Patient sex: M
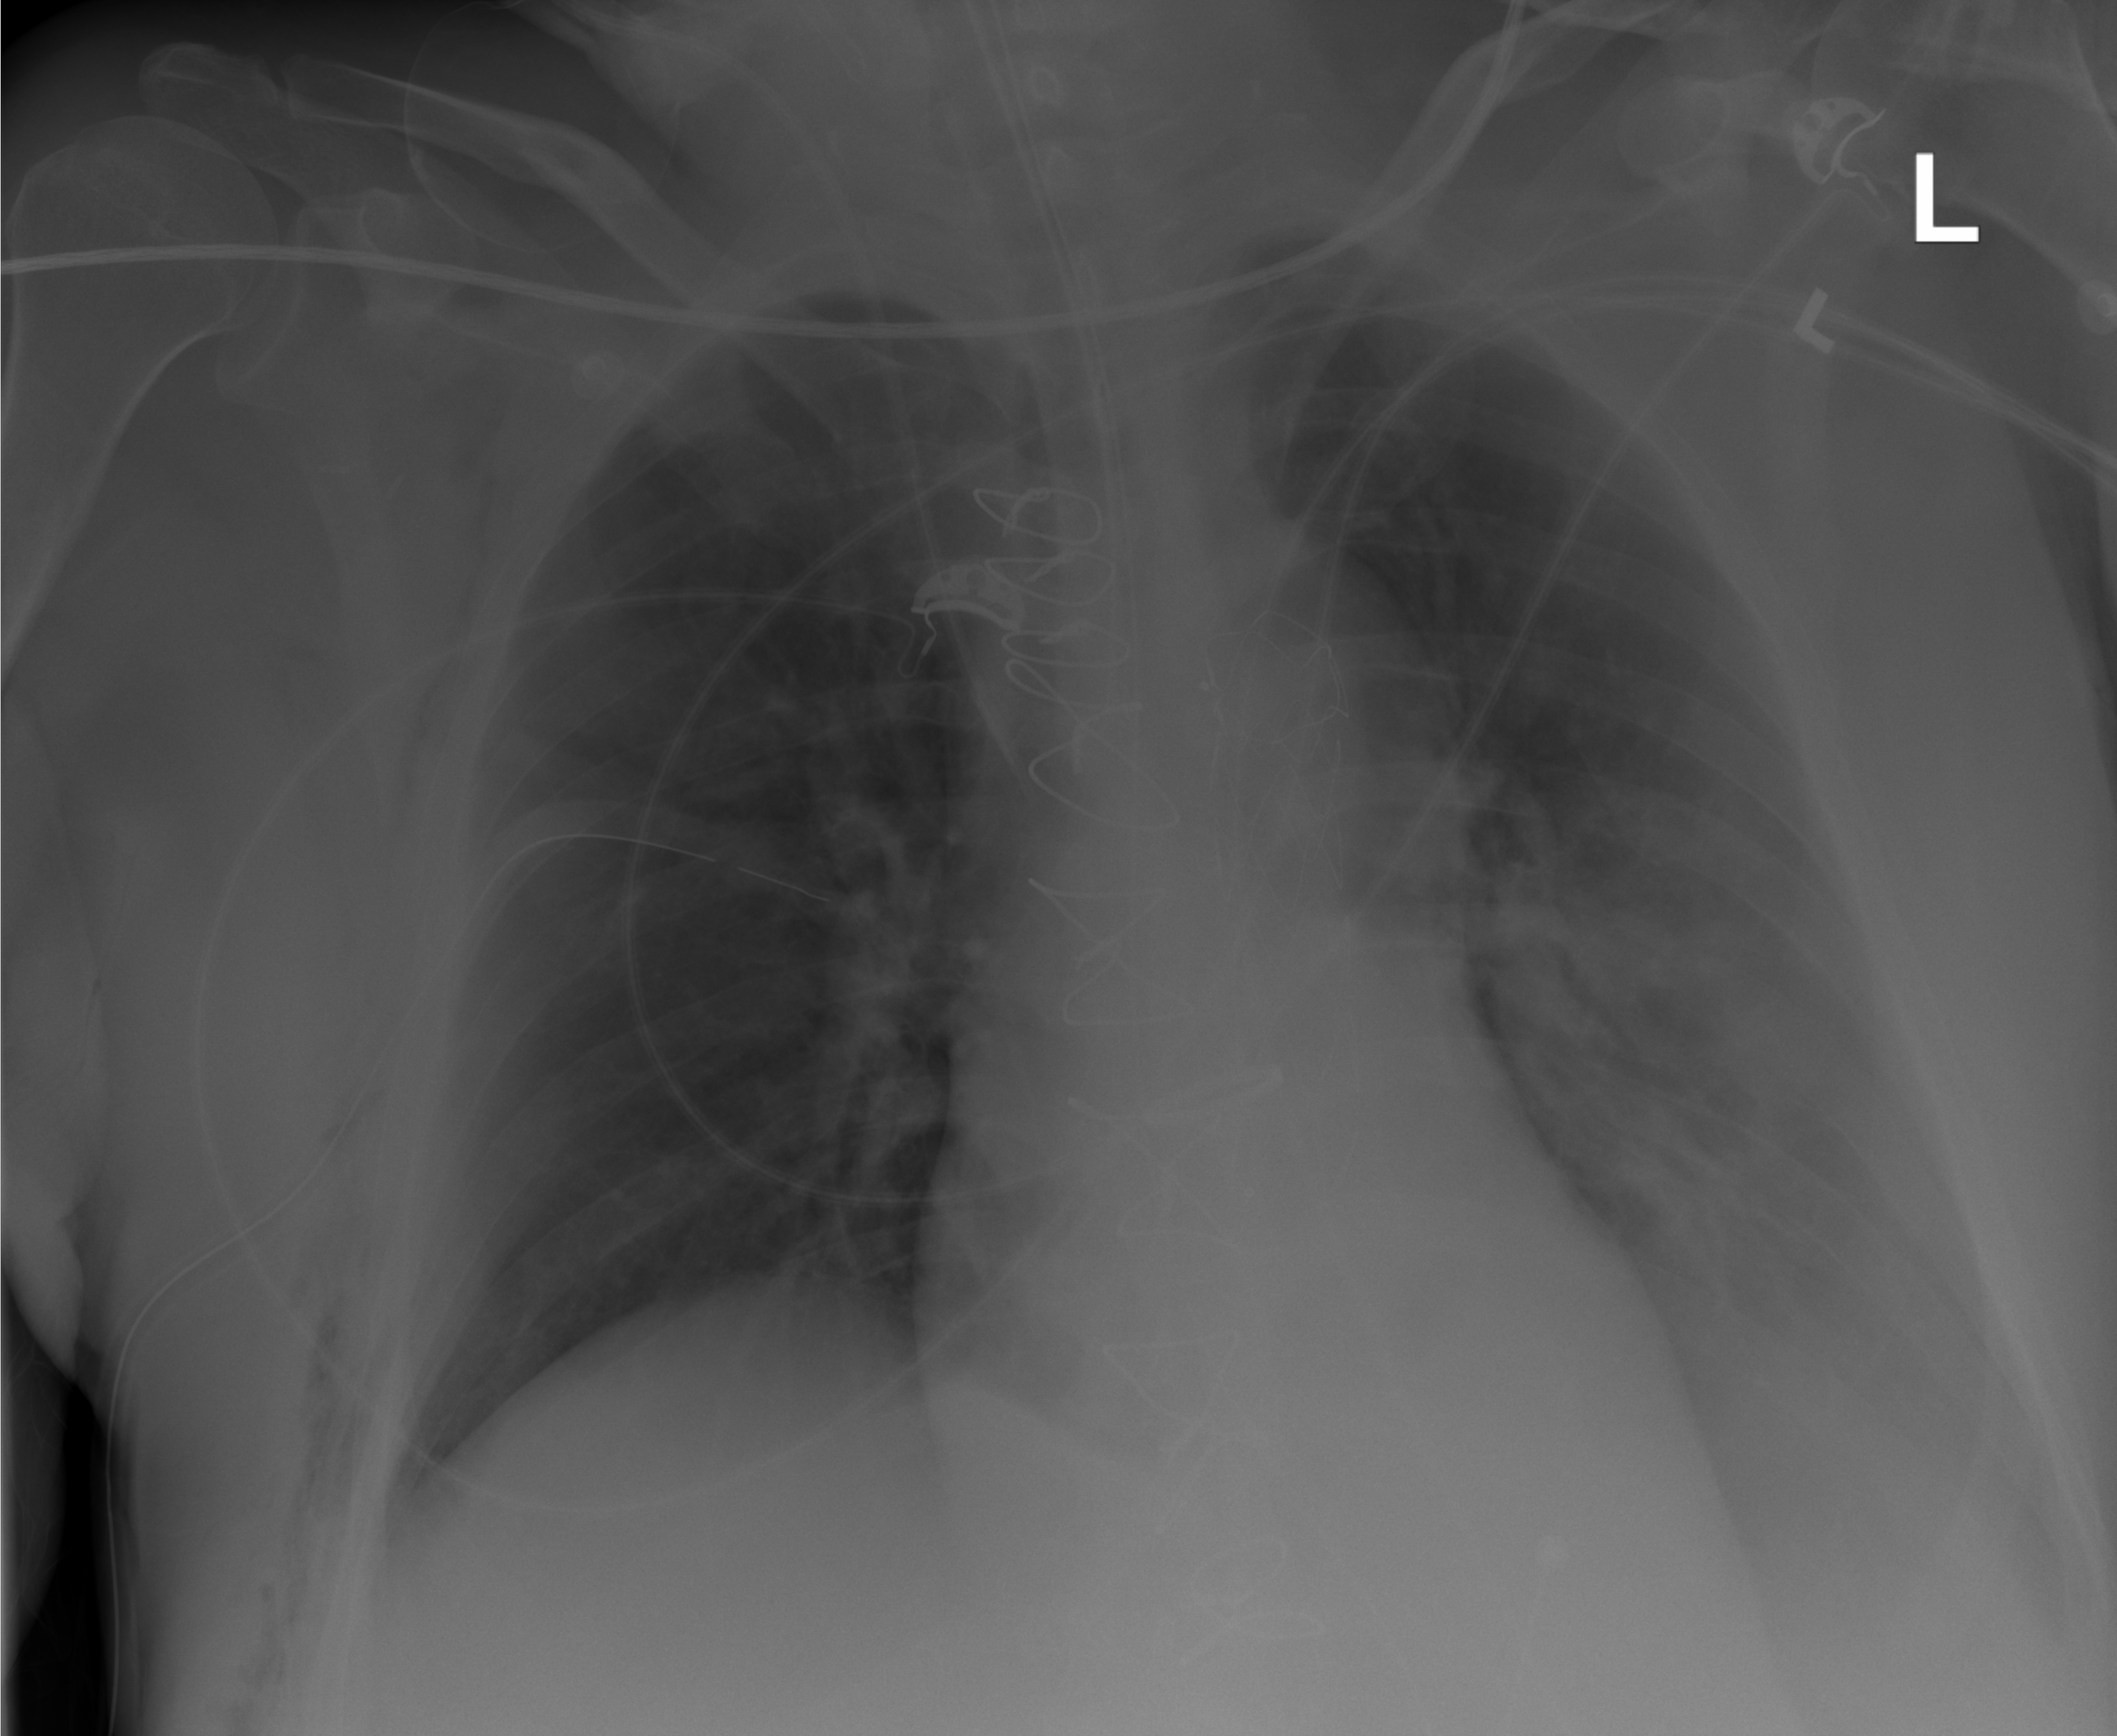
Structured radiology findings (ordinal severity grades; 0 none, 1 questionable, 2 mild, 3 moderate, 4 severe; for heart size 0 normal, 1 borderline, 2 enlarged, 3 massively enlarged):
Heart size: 0
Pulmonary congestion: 2
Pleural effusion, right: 0
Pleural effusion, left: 2
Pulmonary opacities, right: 0
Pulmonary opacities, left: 0
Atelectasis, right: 2
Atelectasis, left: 2